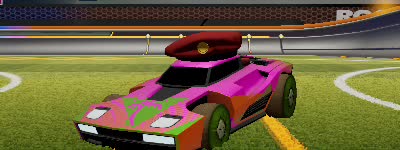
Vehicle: breakout